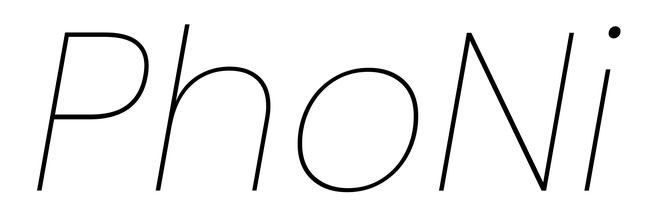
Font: Poppins-ThinItalic